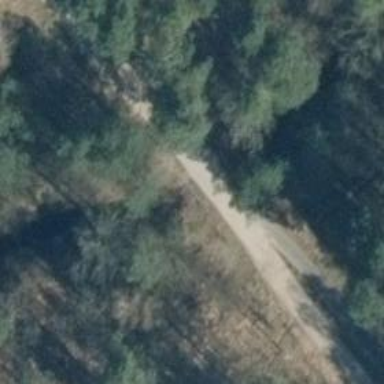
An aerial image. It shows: Asphalt track with grade1 surface.